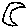
Label: moon